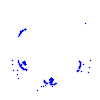
Particle: proton